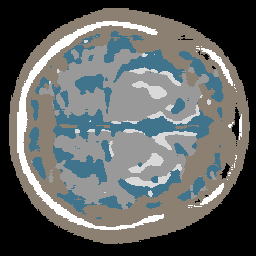
Label: no_lesion